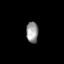
Tissue: prostate
Cell type: Epithelial cells
Senescence score: 0.3183
Nuclear area (px): 251
Mean DAPI intensity: 147.857